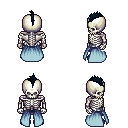
a pixel art fantasy rpg character, male body template, skeleton, overskirt, magenta pants, raven mohawk hairstyle, brown shoes, four views (front, back, left, right), 2x2 character sprite sheet, small pixel art, hard edges, no anti-aliasing